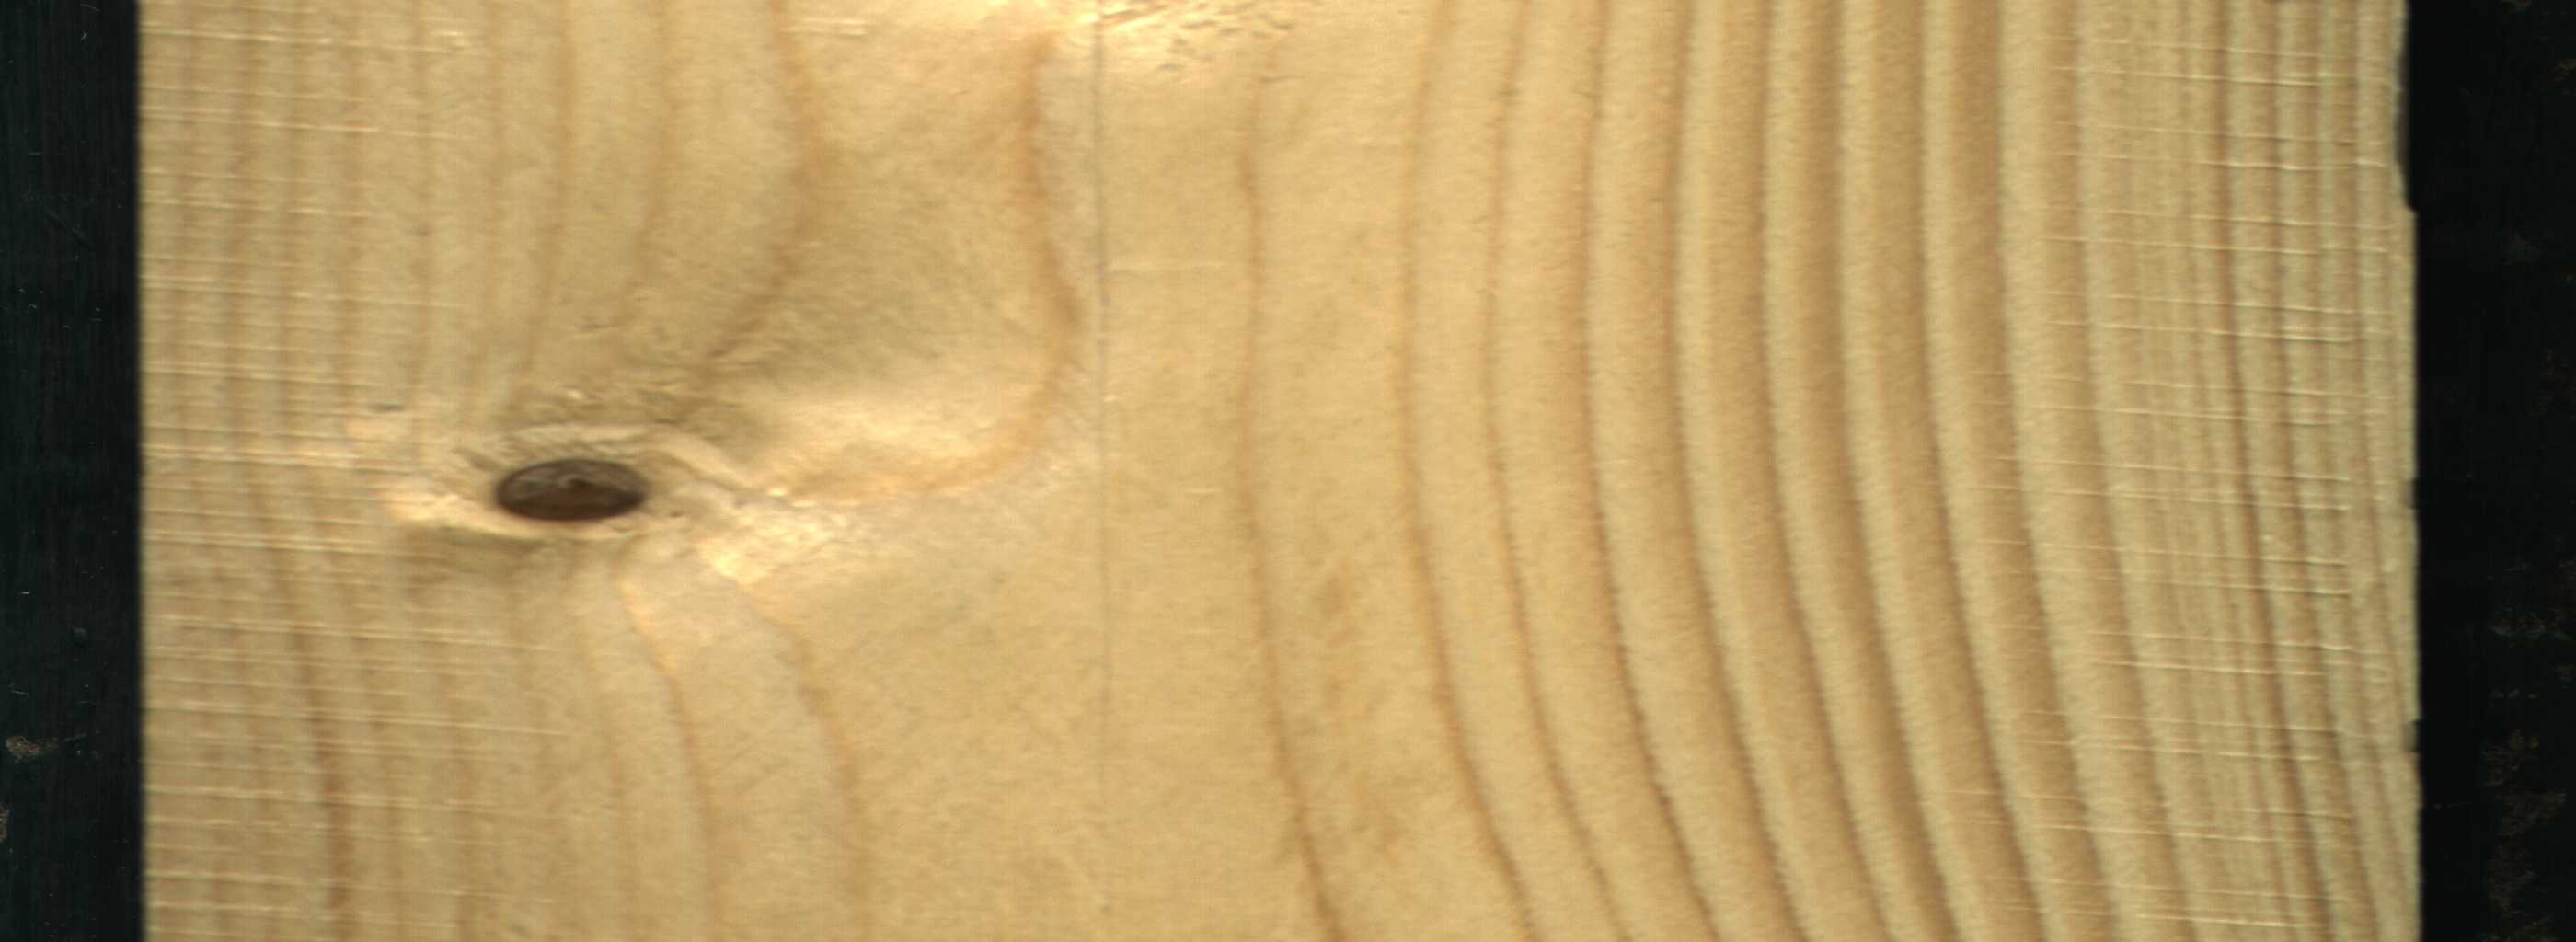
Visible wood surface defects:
Dead_Knot